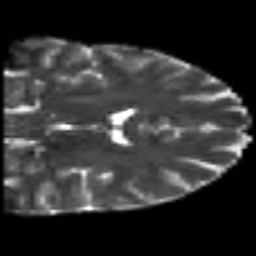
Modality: T2w
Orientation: coronal
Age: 41
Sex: female
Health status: healthy
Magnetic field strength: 3 T
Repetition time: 7 s
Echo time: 0.0926 s